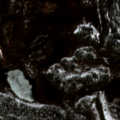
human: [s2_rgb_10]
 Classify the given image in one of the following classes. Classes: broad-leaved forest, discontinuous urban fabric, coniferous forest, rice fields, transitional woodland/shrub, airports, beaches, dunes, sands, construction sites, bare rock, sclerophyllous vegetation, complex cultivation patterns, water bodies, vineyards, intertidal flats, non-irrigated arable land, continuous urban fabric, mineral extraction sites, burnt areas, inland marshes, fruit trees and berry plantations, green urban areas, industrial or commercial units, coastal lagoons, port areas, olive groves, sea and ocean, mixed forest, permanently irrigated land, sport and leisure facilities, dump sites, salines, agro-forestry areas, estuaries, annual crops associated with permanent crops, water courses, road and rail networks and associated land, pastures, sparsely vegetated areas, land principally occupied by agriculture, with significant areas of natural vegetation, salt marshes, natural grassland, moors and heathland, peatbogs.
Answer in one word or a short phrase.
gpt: coniferous forest, peatbogs